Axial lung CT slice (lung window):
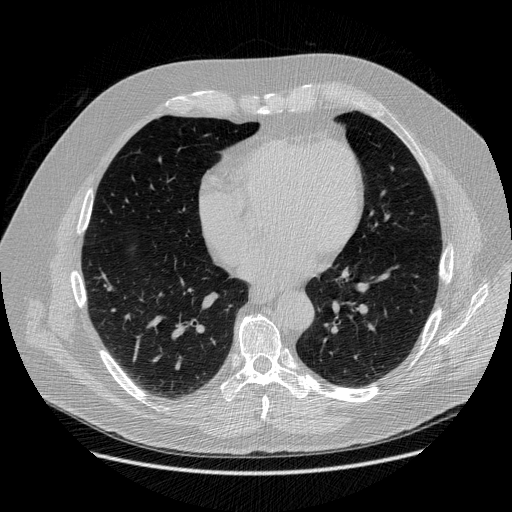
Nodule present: no